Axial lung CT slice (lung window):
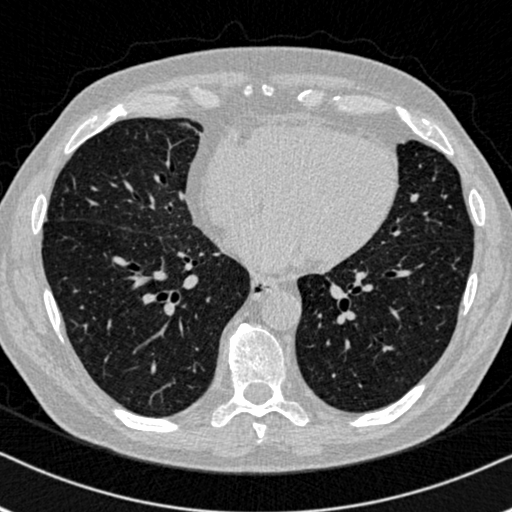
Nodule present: no